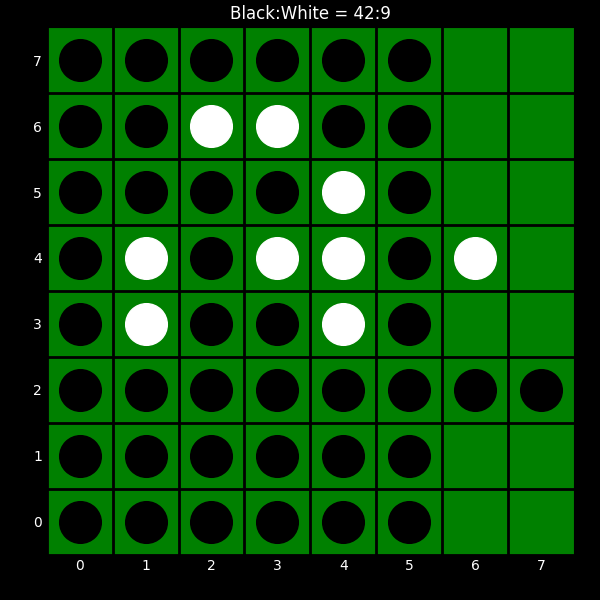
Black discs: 42
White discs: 9